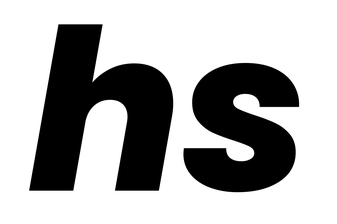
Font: Poppins-ExtraBoldItalic